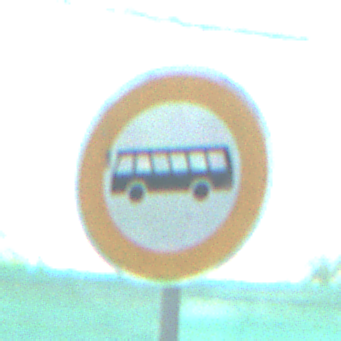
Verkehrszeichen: VerbotKraftomnibusse
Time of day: MorningAfternoon
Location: Roofed (Special)
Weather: PartlyCloudy
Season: NotSpecified
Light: Natural